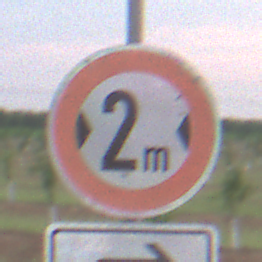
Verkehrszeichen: TatsaechlicheBreite2
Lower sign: RichtungsangabeDurchPfeile5
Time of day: SunriseSunset
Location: Outdoor (Nature)
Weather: PartlyCloudy
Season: NotSpecified
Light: Natural